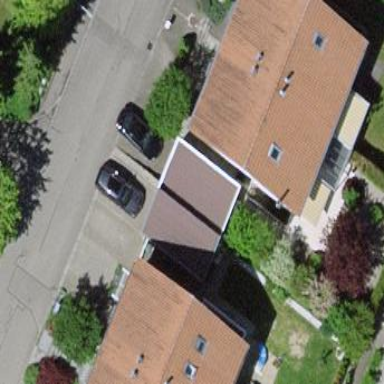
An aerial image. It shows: Group of garages.